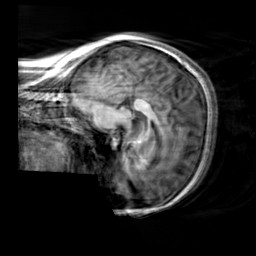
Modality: T1w
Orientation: sagittal
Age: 33
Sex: female
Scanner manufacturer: siemens
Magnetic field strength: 3 T
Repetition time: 2.3 s
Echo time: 0.00303 s